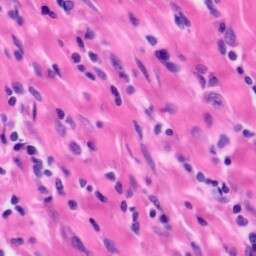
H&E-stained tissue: Tonsil